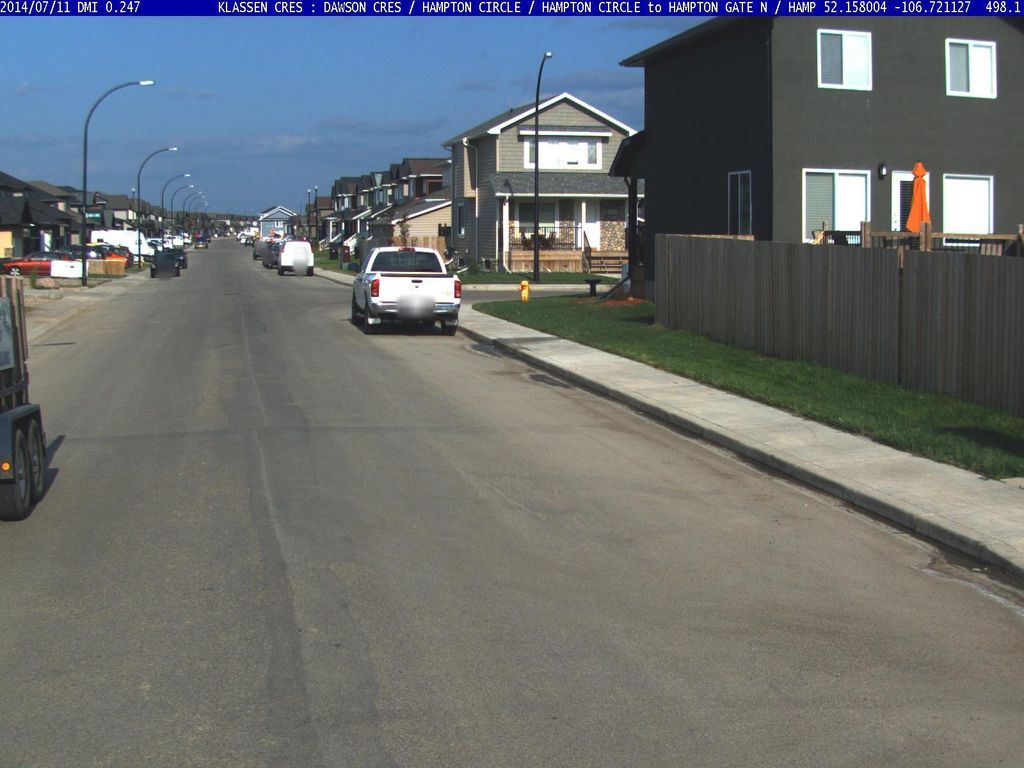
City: saskatoon